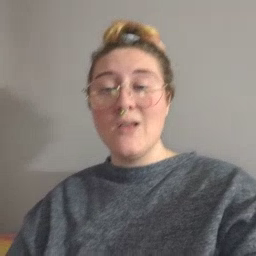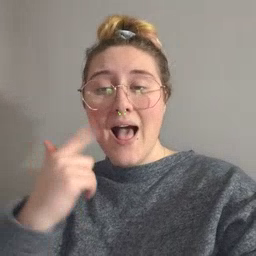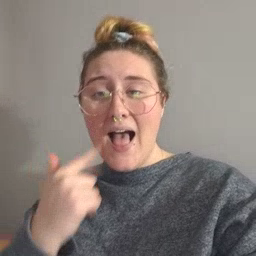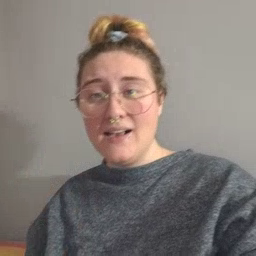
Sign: cry